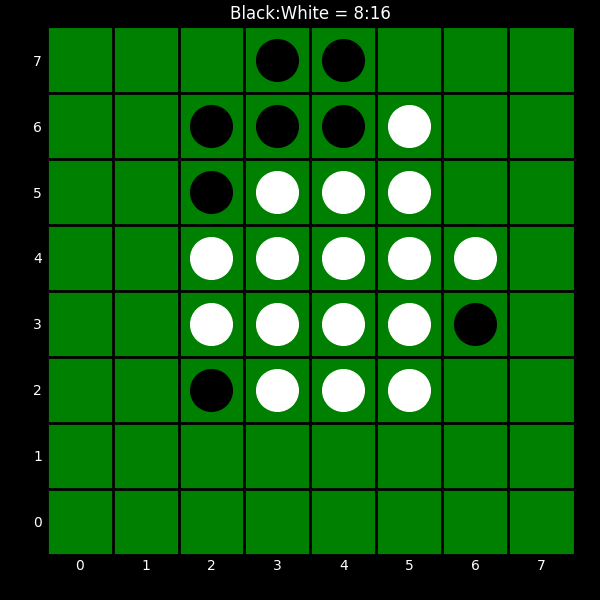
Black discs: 8
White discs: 16